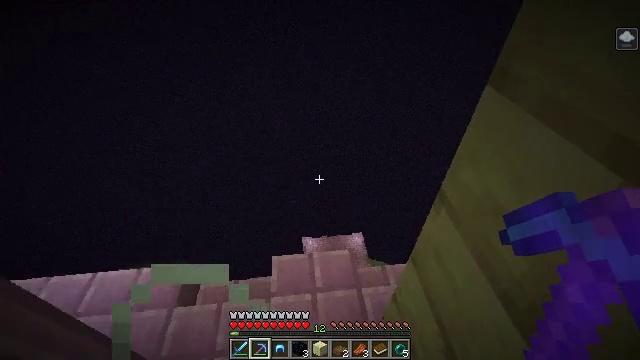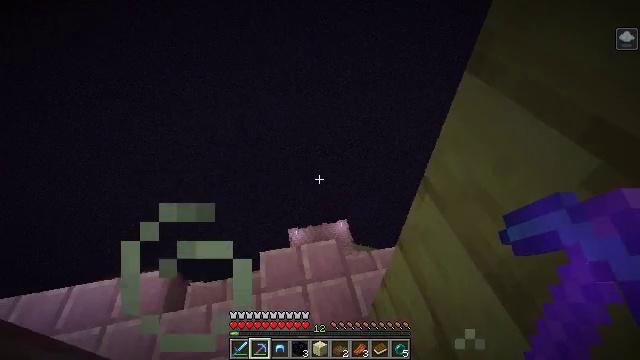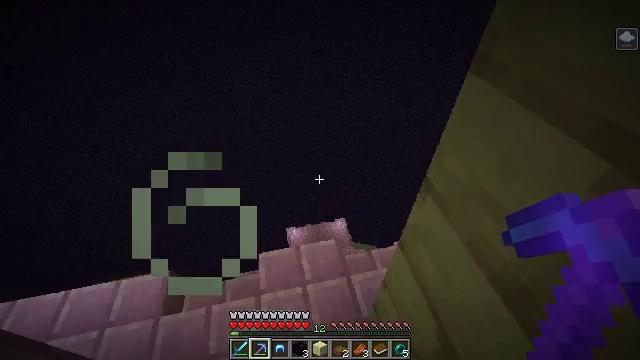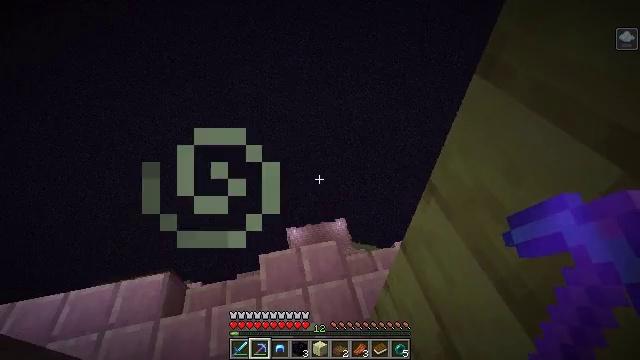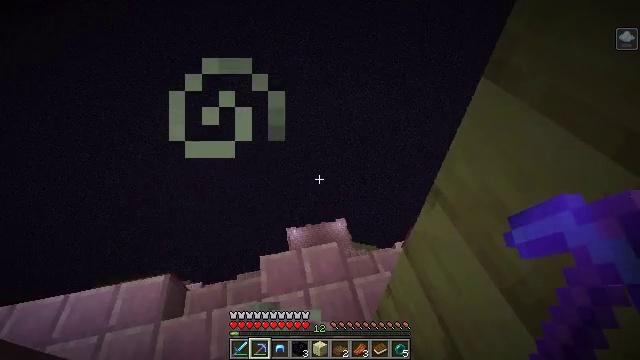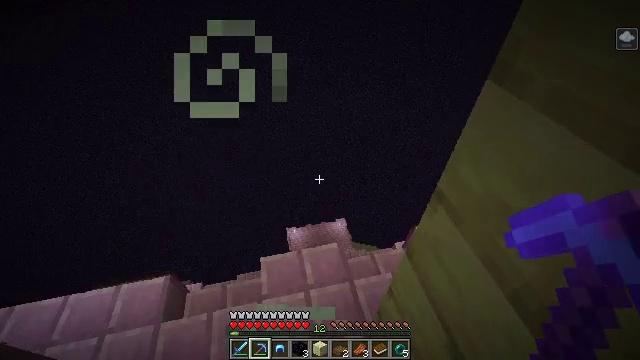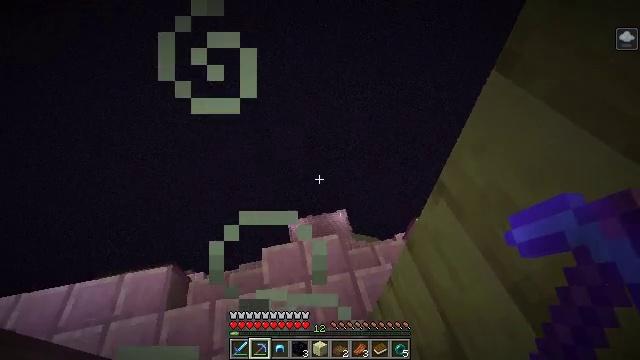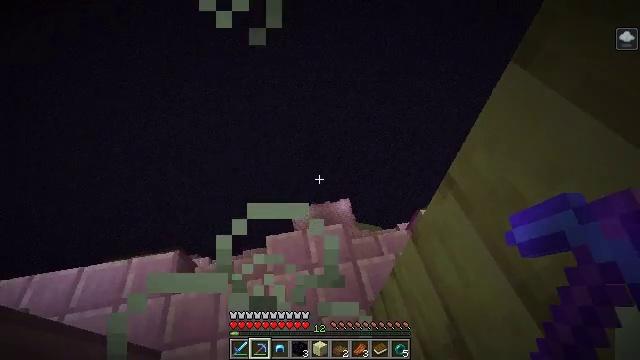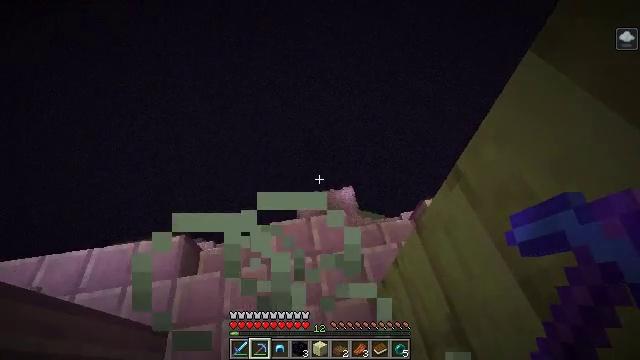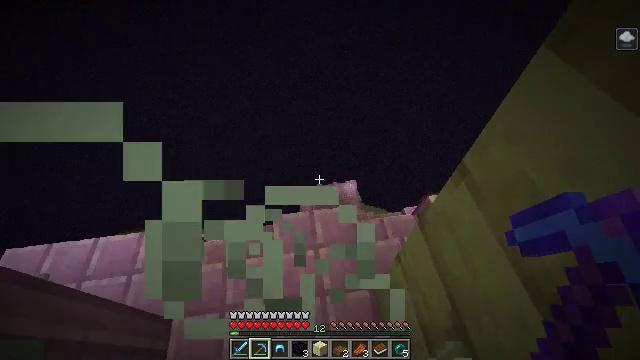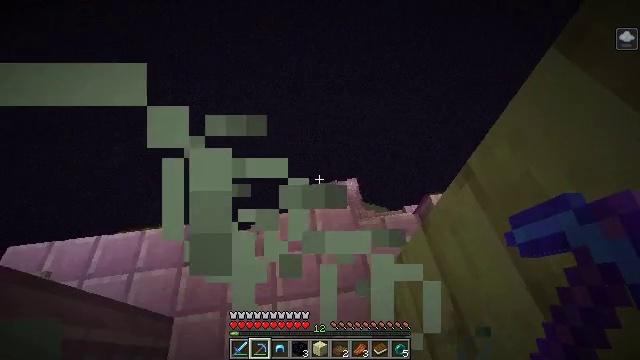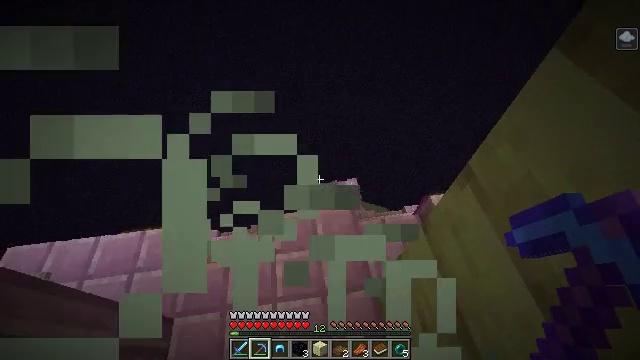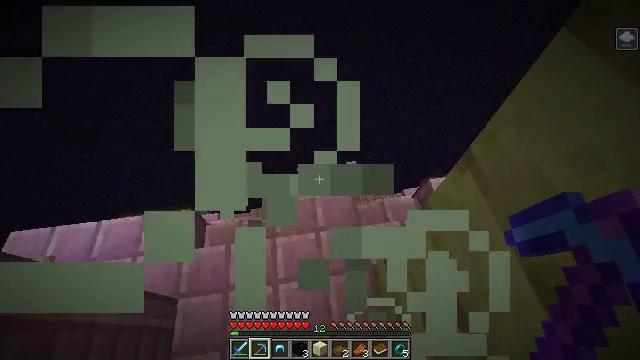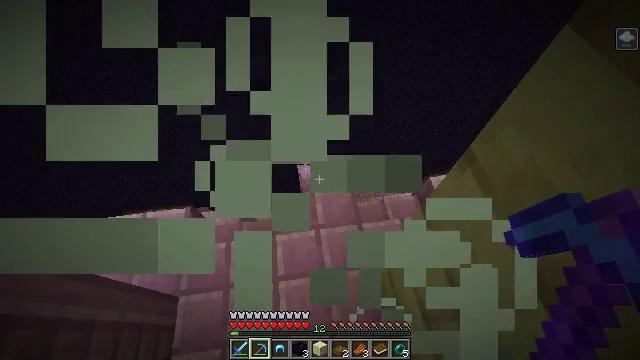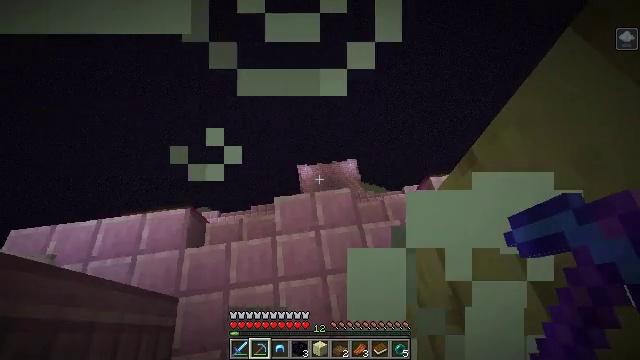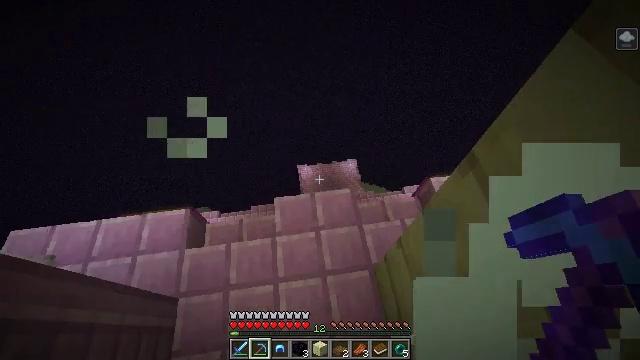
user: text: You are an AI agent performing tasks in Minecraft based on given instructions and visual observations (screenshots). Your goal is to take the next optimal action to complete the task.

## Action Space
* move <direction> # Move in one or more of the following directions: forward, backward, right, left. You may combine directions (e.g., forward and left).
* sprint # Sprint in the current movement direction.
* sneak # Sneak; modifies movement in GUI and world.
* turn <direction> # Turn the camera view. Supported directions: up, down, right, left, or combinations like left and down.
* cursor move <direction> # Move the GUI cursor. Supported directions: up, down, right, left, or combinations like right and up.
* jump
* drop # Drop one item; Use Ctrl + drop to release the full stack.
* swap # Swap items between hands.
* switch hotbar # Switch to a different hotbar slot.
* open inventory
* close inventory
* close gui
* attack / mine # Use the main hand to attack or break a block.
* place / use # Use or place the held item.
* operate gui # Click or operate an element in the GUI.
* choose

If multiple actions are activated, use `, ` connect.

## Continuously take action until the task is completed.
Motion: motion action
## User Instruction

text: Break the end rod from its place.
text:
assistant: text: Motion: turn right and down
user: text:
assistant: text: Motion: no_op
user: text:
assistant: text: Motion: no_op
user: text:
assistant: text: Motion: no_op
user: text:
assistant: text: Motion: no_op
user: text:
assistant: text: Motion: turn down
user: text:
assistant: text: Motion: turn left and down
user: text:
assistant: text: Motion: turn left and down
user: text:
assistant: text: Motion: turn left and down
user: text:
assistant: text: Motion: no_op
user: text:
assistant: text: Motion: no_op
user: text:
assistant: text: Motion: turn down
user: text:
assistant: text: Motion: no_op
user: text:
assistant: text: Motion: no_op
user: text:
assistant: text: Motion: no_op
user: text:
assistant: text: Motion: no_op
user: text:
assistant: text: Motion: no_op
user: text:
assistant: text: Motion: no_op
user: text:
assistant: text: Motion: no_op
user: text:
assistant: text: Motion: no_op
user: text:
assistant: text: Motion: no_op
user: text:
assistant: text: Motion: turn left
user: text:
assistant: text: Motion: turn left and down
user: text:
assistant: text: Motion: turn left
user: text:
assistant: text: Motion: turn left
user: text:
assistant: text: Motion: no_op
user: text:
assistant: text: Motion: no_op
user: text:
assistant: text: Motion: no_op
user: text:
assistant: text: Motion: no_op
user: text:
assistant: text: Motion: no_op